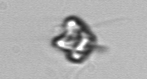
Label: Pyramimonas_longicauda